Field crop: maize
Growth stage: 2
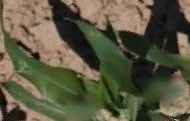
Species: maize